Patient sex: M
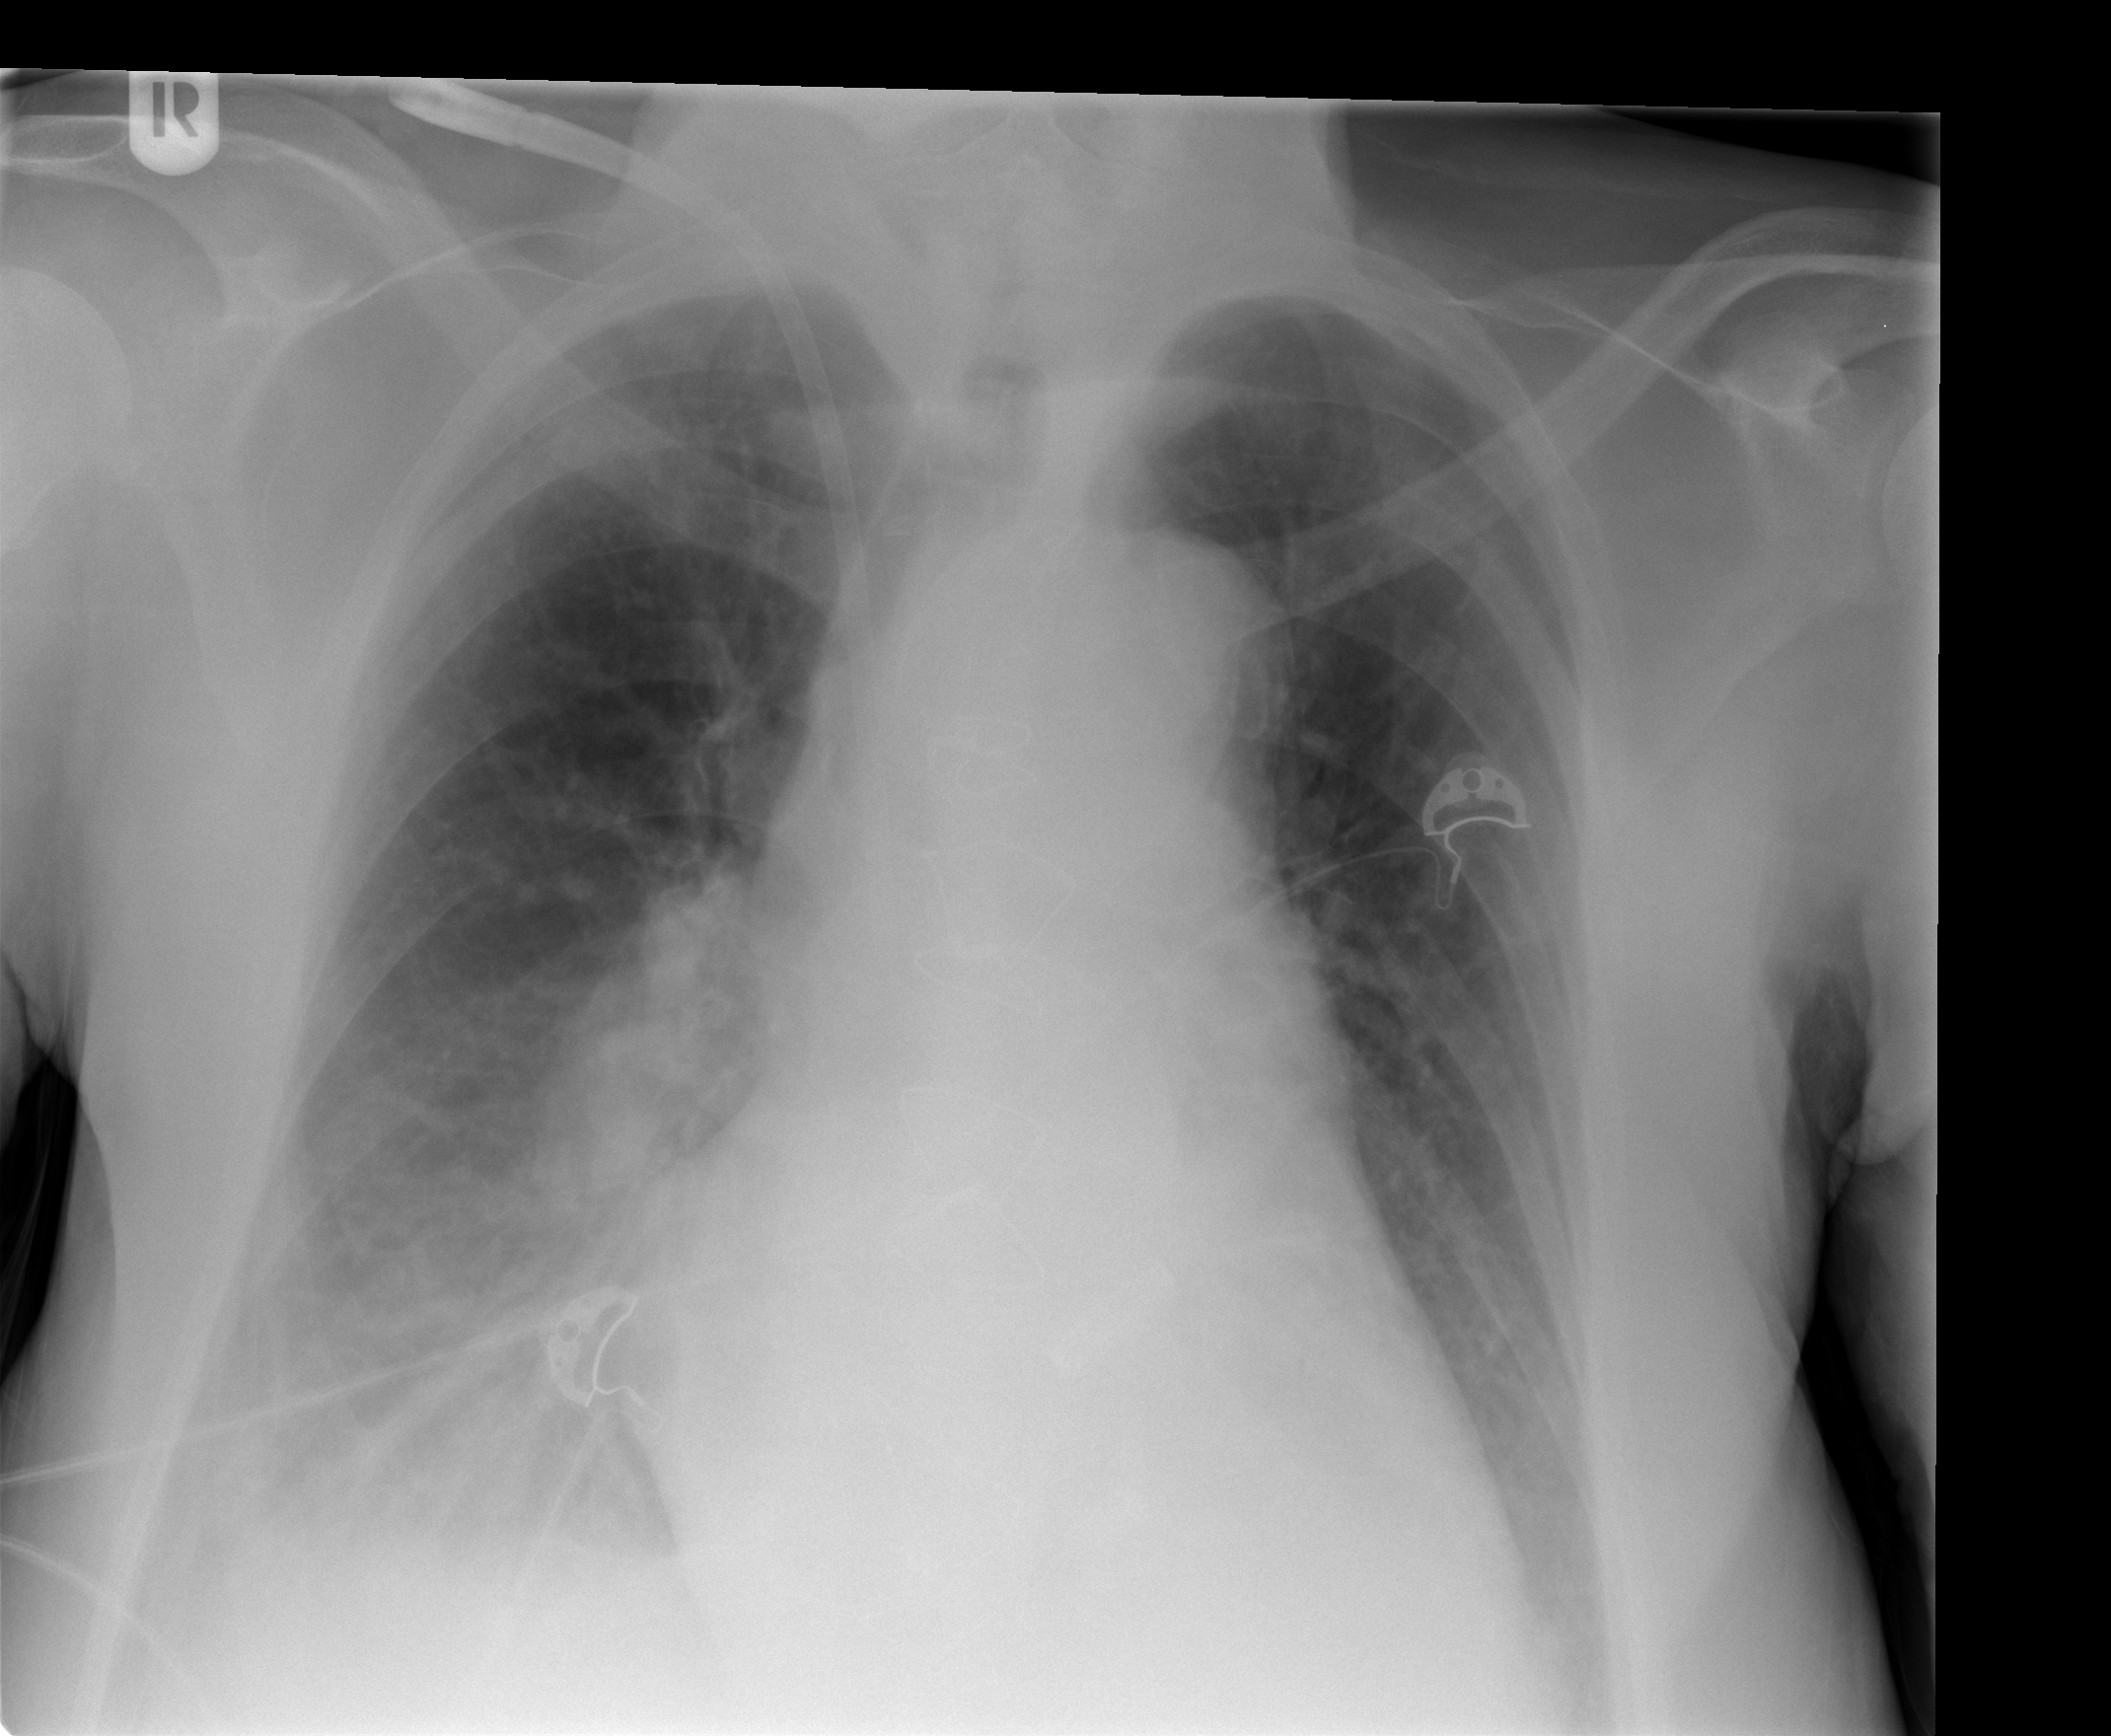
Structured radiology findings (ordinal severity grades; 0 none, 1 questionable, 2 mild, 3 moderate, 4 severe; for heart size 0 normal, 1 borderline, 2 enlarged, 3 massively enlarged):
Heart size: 2
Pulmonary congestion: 2
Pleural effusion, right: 3
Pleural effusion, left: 2
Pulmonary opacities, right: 1
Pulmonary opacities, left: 0
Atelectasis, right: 0
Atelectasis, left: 0